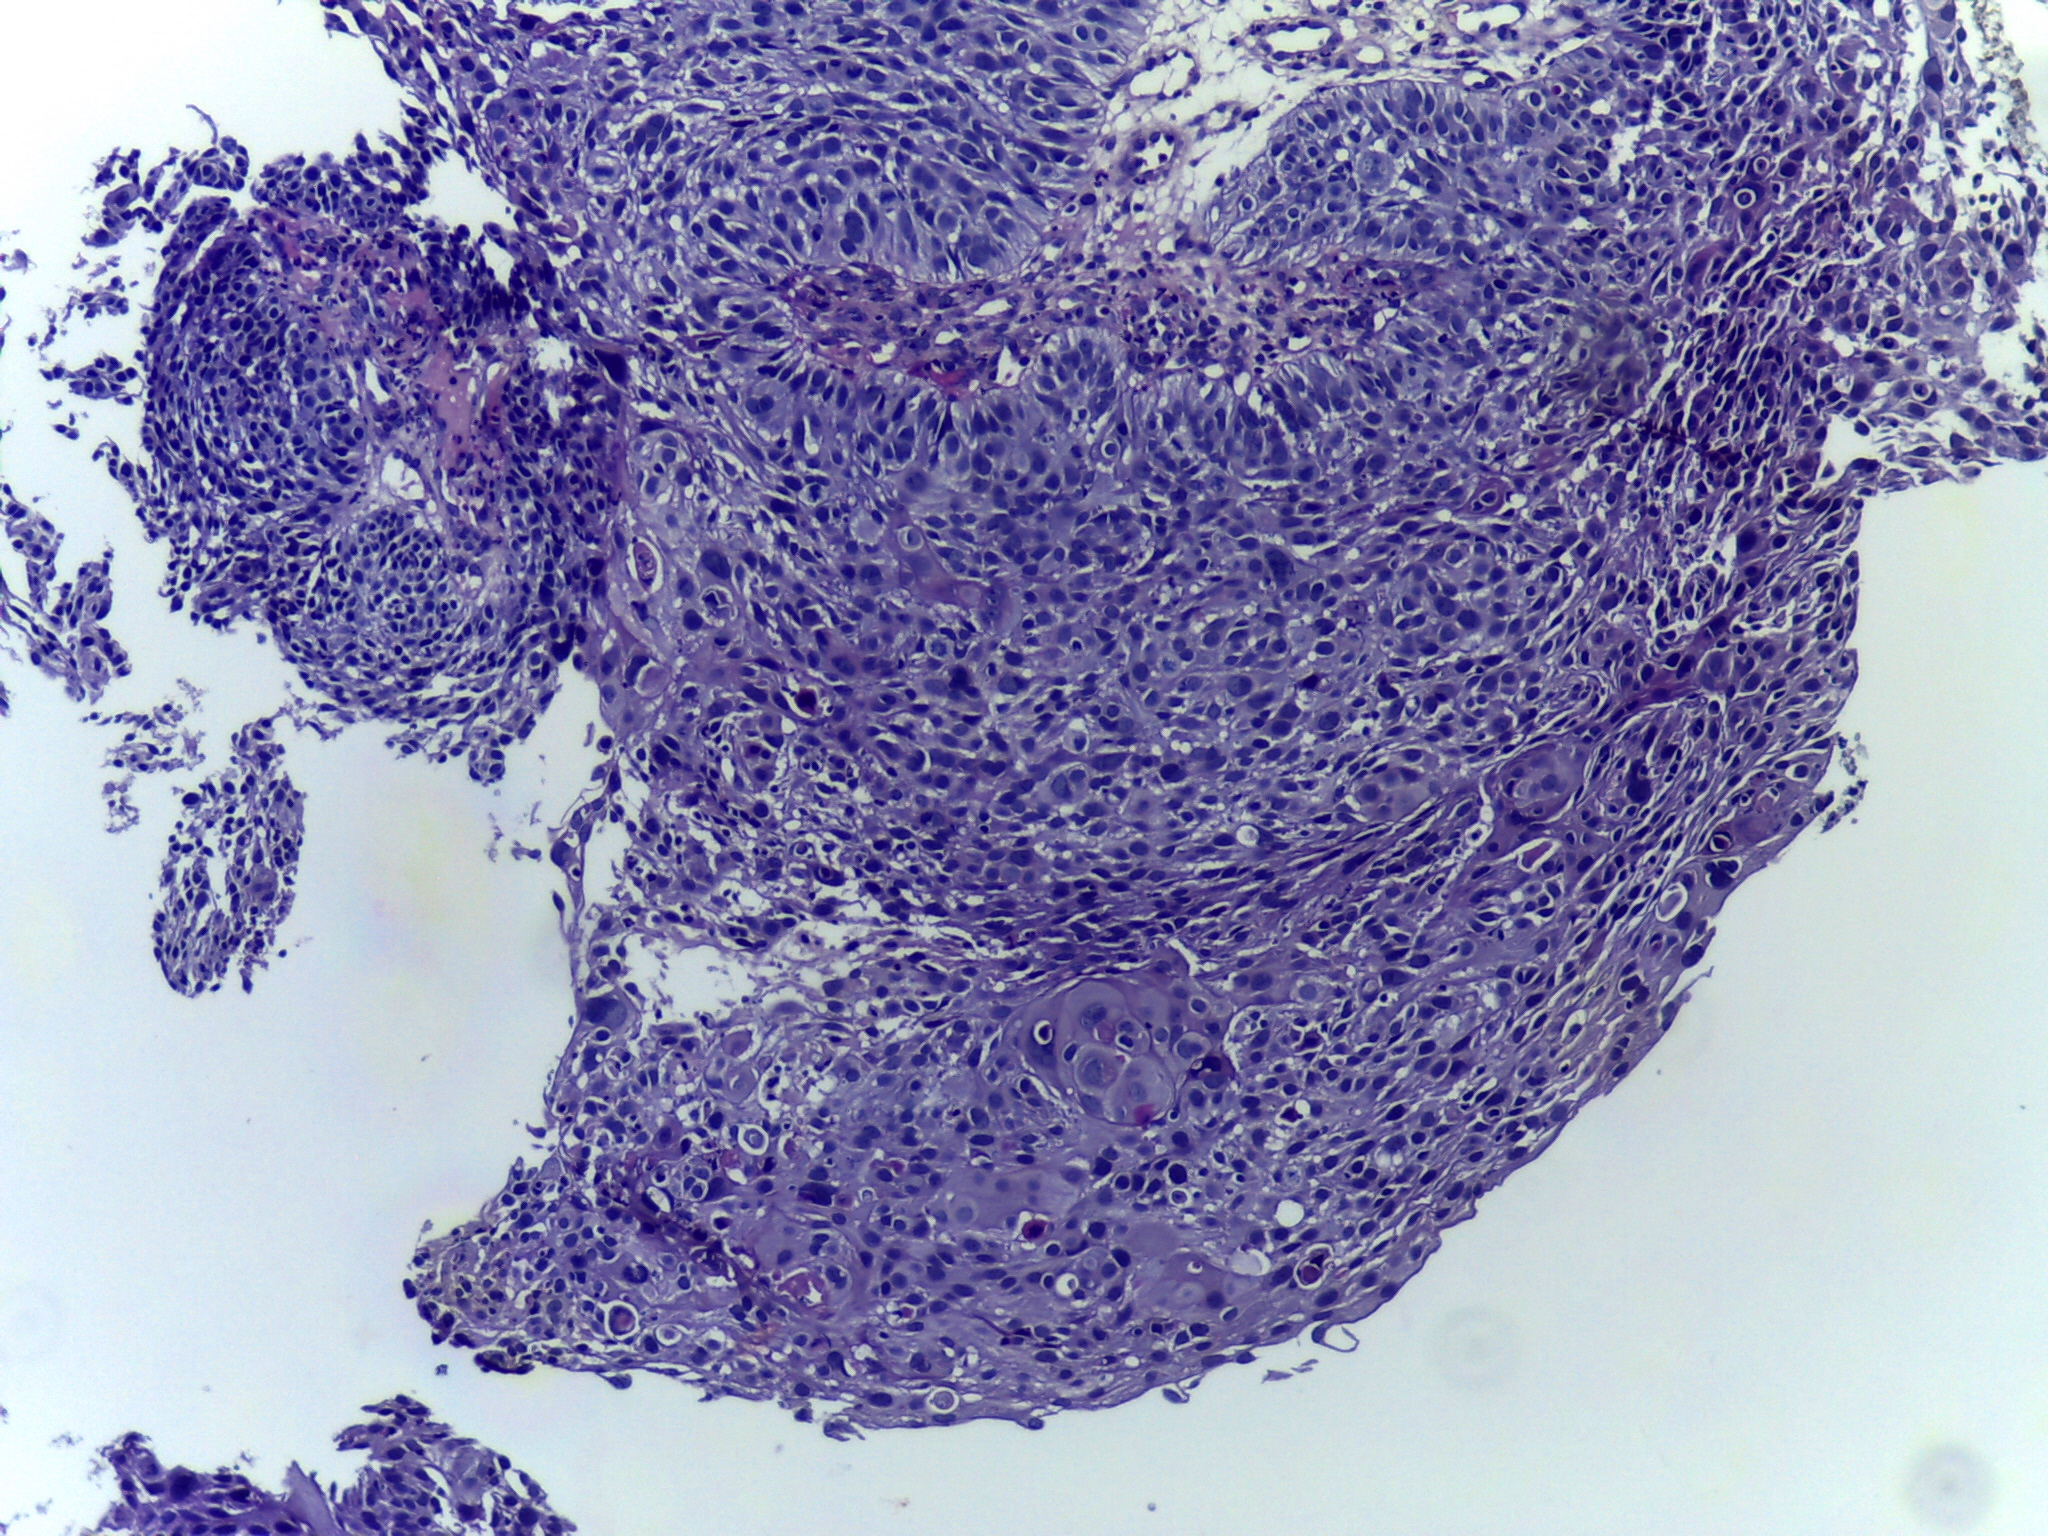
Diagnosis: OSCC